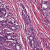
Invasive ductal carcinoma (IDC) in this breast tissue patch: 1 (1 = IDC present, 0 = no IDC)